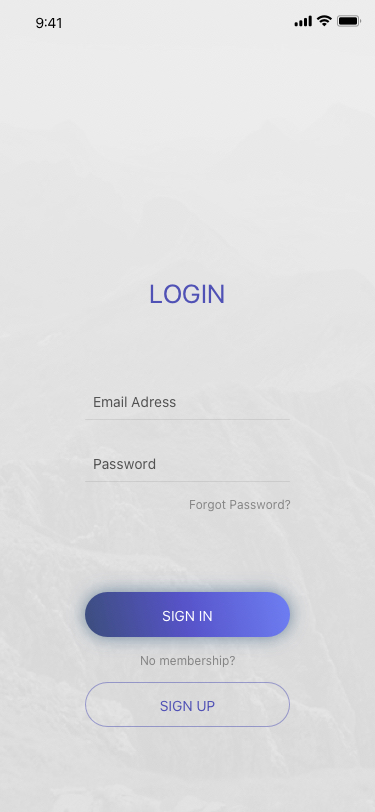
Text in this UI design:
No membership?
Forgot Password?
Email Adress
Password
SIGN IN
SIGN UP
LOGIN